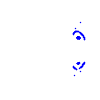
Particle: kaon